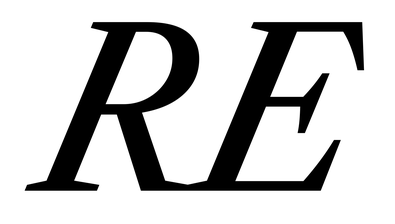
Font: LibreCaslonText-Italic_Medium_Italic